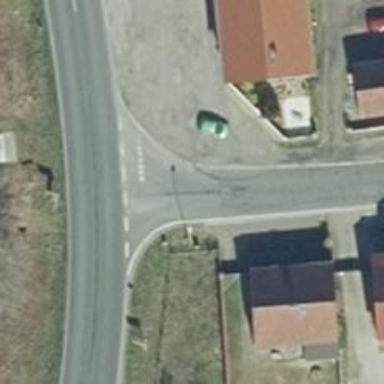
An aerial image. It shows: Secondary road with asphalt surface.